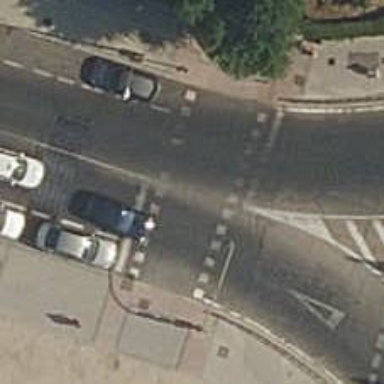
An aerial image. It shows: Road with traffic signals and zebra crossing with traffic signals.